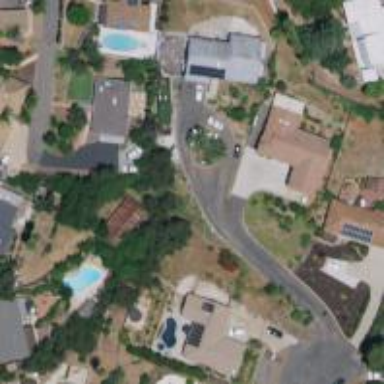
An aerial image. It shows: Driveway.